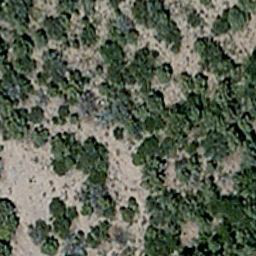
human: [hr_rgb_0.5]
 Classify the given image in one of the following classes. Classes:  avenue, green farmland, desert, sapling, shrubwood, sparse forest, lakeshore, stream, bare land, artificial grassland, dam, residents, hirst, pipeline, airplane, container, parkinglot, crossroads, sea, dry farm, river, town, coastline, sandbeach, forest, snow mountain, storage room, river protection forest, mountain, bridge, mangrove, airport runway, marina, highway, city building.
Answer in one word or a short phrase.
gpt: sparse forest